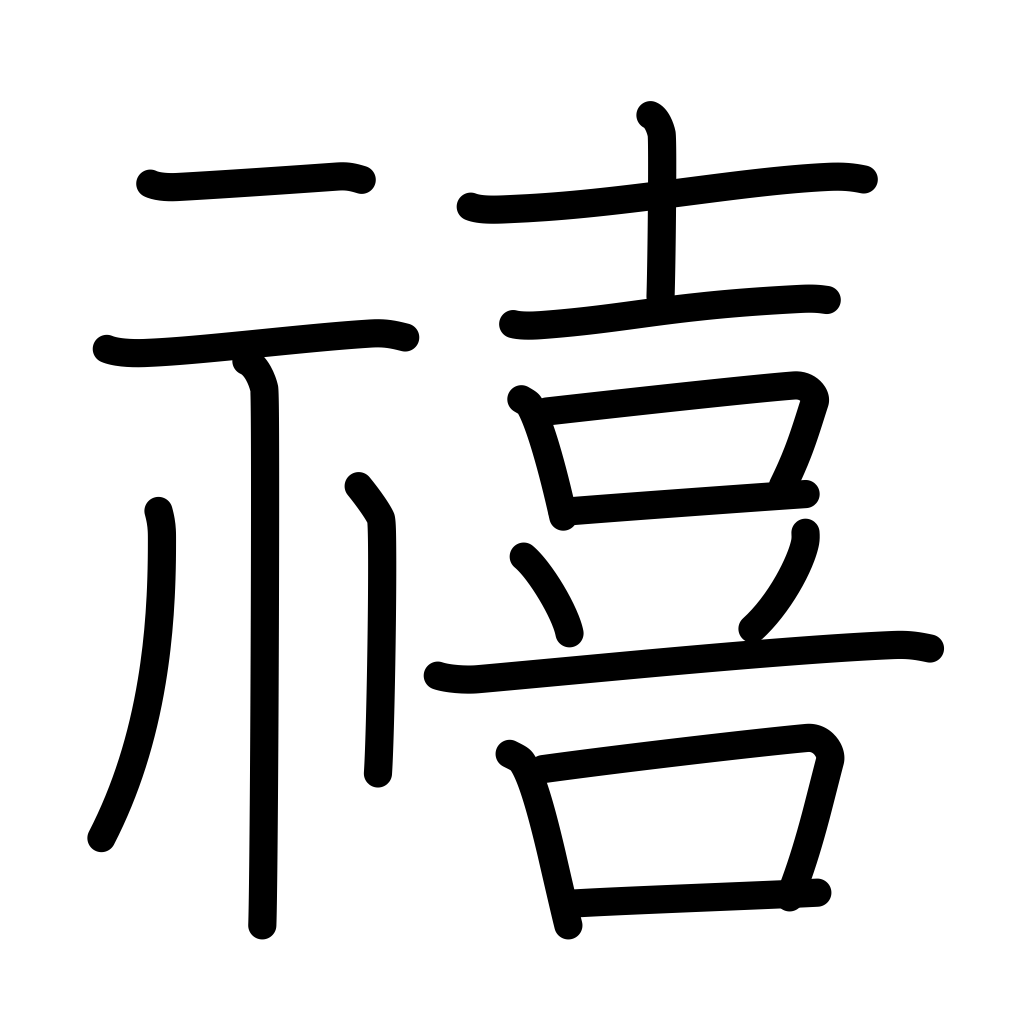
Meaning: fortunate, auspicious